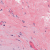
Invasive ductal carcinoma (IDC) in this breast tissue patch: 0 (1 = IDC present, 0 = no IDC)